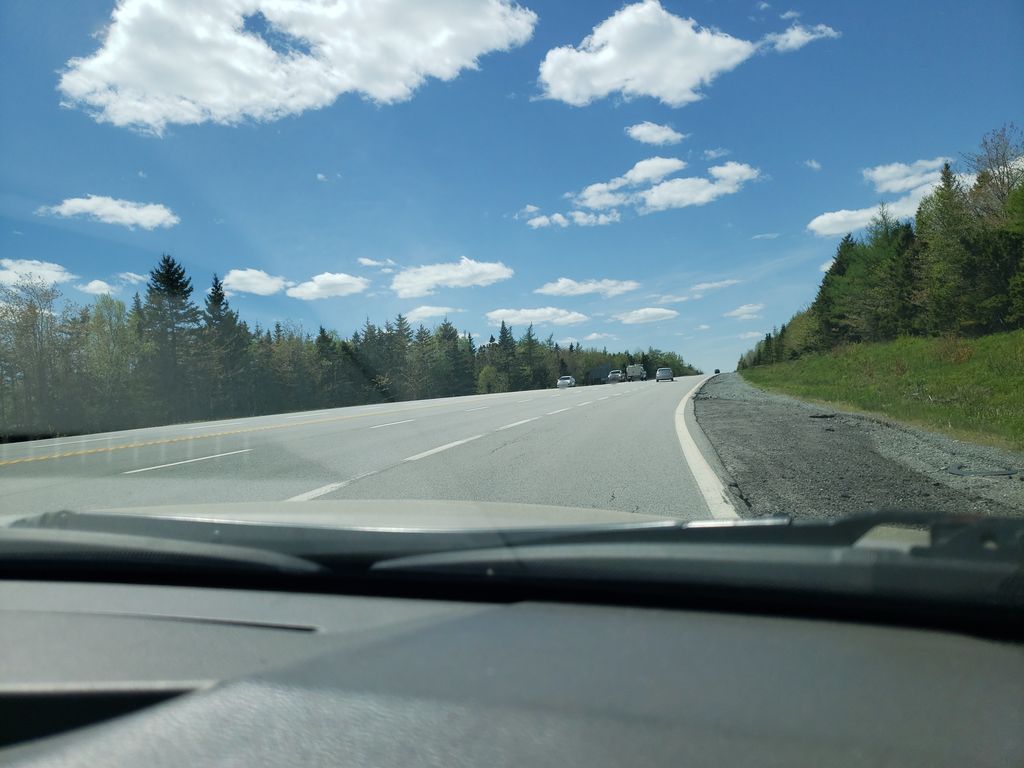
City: halifax